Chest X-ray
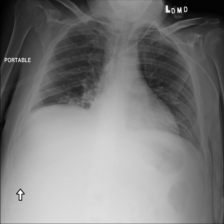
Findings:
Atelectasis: positive
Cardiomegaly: negative
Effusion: negative
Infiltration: positive
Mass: negative
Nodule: negative
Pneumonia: negative
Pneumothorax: negative
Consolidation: negative
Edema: negative
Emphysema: negative
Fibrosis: negative
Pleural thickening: negative
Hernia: negative